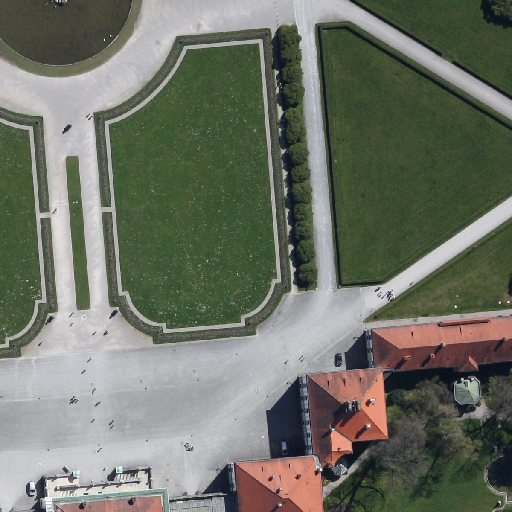
Referring expression: sidewalk